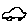
Label: car